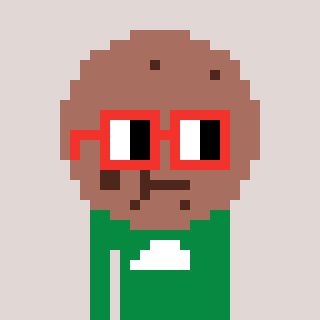
a pixel art character with square red glasses, a cookie-shaped head and a green-colored body on a warm background